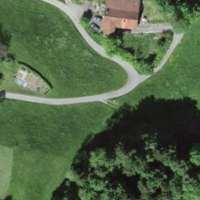
EUNIS habitat code: 44
Species observed at this site:
Mentha aquatica